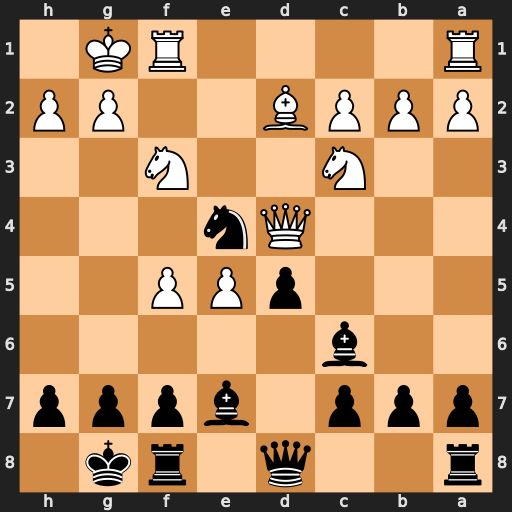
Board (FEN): r2q1rk1/ppp1bppp/2b5/3pPP2/3Qn3/2N2N2/PPPB2PP/R4RK1
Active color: b
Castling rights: -
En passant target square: -
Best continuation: Bc5 Nxe4 Bxd4+